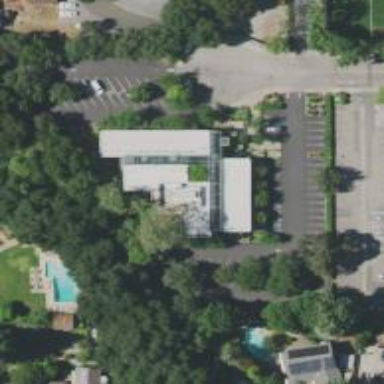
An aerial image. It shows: Healthcare clinic.